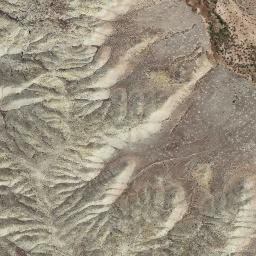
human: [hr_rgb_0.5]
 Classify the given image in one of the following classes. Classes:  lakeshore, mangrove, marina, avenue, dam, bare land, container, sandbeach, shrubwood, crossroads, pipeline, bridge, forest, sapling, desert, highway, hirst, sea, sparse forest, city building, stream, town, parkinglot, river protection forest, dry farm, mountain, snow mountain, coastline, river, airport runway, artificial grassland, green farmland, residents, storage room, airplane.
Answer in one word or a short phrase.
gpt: mountain